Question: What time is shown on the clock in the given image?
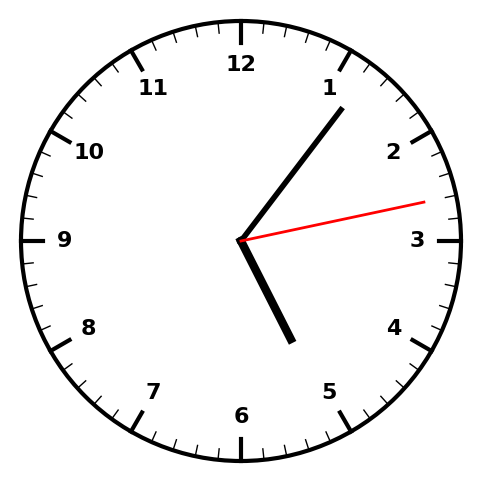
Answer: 05:06:13